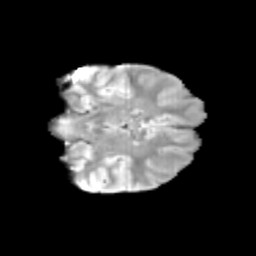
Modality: T2w
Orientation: coronal
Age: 12
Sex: female
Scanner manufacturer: siemens
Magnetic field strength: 3 T
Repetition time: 3.8 s
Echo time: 0.07 s